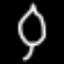
Label: leaf